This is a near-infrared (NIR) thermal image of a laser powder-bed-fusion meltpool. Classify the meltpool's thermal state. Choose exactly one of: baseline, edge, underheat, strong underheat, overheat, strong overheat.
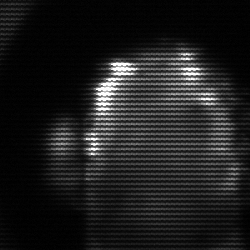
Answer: baseline